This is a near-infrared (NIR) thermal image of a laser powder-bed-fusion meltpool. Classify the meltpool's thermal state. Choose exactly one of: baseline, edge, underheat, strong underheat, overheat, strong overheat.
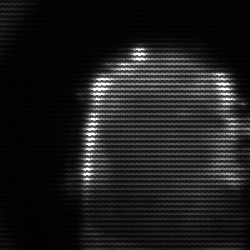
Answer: baseline